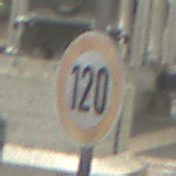
Verkehrszeichen: Geschwindigkeit120
Umgebung: Outdoor, Urban
Tageszeit: Night
Wetter: PartlyCloudy
Licht: Artificial
Jahreszeit: NotSpecified
Kontrast: HighContrast